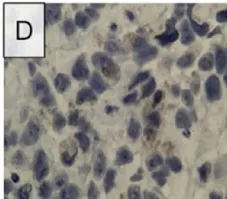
Microscopic findings and immunohistochemistry stains of initial lymph node FNA and subsequent needle-core biopsy. (D) High magnification image of needle-core biopsy displays golden-brown coloration resembling that of melanin.
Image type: pathology (immunostaining)